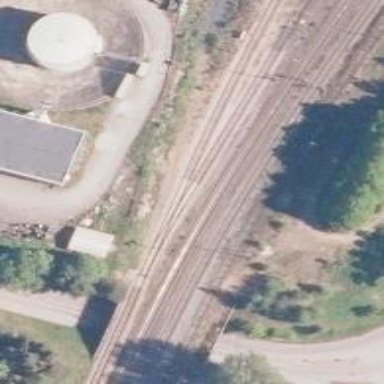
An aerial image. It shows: Wedge is used for the railway derail.